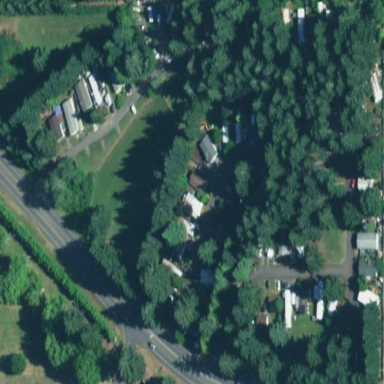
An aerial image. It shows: Trailer park.